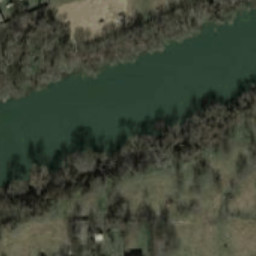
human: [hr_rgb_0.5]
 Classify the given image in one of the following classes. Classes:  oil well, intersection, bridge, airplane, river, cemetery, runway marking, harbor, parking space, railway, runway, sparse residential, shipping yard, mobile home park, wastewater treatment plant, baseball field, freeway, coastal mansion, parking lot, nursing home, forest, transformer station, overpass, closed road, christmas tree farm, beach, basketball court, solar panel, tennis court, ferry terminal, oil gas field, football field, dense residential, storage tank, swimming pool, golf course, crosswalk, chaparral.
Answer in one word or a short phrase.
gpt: river